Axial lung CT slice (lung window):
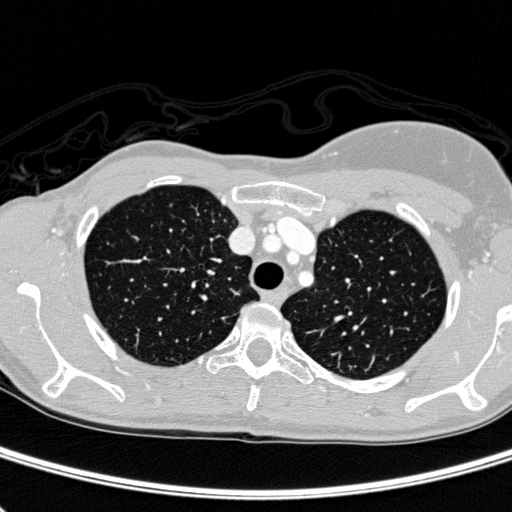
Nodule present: no